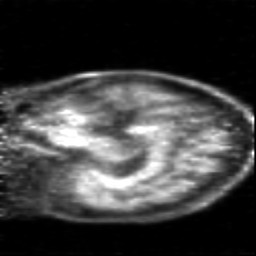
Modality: PET
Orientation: sagittal
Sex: female
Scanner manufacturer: siemens